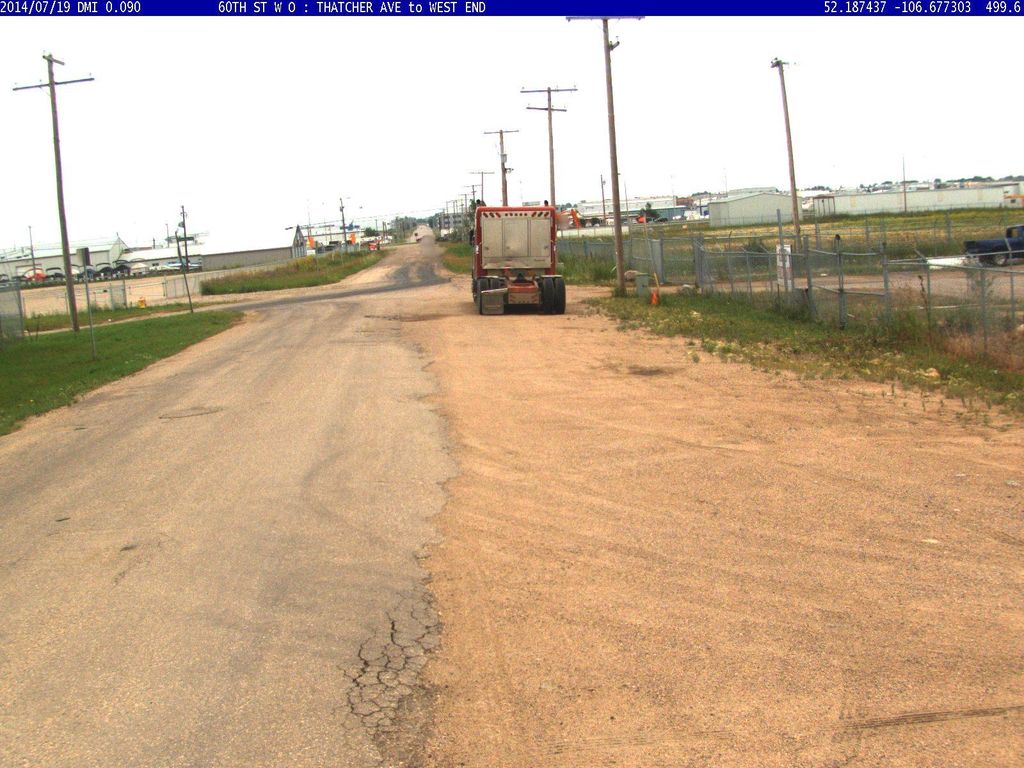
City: saskatoon